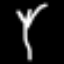
Label: fork